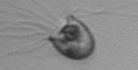
Label: Balanion